Interaction volume radius: 5 \u00c5
Interaction volume height: 10 \u00c5
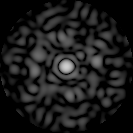
Disorder parameter: 0.8499